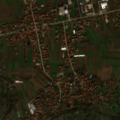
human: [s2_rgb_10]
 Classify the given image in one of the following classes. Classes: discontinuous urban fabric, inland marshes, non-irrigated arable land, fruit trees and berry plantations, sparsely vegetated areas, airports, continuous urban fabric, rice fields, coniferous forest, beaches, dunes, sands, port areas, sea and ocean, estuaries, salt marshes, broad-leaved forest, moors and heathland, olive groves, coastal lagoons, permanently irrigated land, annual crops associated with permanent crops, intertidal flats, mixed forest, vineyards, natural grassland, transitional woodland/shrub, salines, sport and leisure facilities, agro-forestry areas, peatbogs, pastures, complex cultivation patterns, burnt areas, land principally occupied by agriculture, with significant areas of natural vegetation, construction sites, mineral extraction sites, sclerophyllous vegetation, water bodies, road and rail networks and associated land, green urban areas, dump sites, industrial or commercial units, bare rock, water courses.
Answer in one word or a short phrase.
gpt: discontinuous urban fabric, complex cultivation patterns, land principally occupied by agriculture, with significant areas of natural vegetation